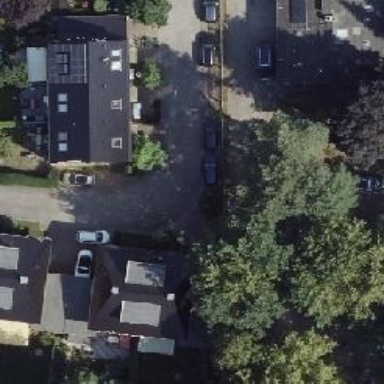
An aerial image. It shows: Driveway leading to service road.